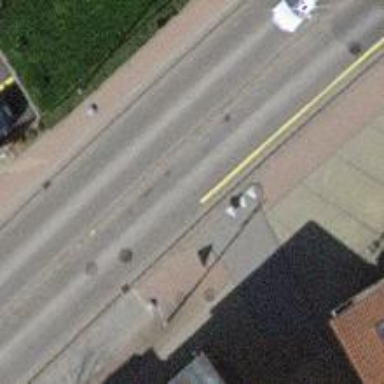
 with raised curbs on both sides as well. There is lane for parking on the right side of the road."